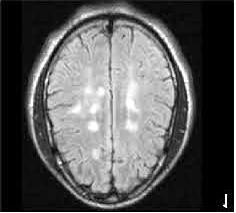
Label: notumor